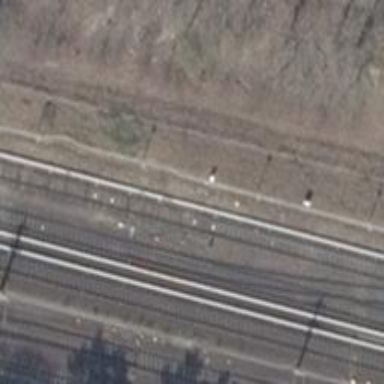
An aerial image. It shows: Yard serving electrified light rail.